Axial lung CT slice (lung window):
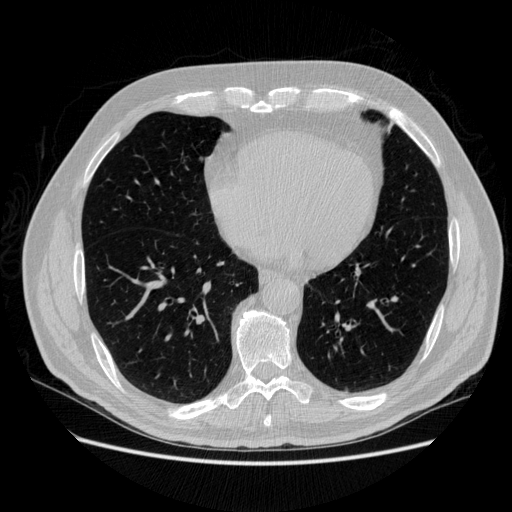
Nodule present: no